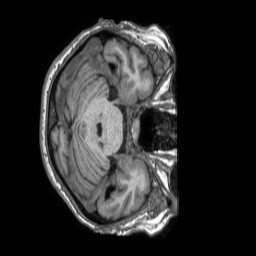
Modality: T1w
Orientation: axial
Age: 63
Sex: female
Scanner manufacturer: philips
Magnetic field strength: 1.5 T
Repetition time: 0.007252 s
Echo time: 0.003289 s